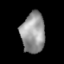
Tissue: lung
Cell type: Others
Senescence score: 0.1092
Nuclear area (px): 945
Mean DAPI intensity: 150.216